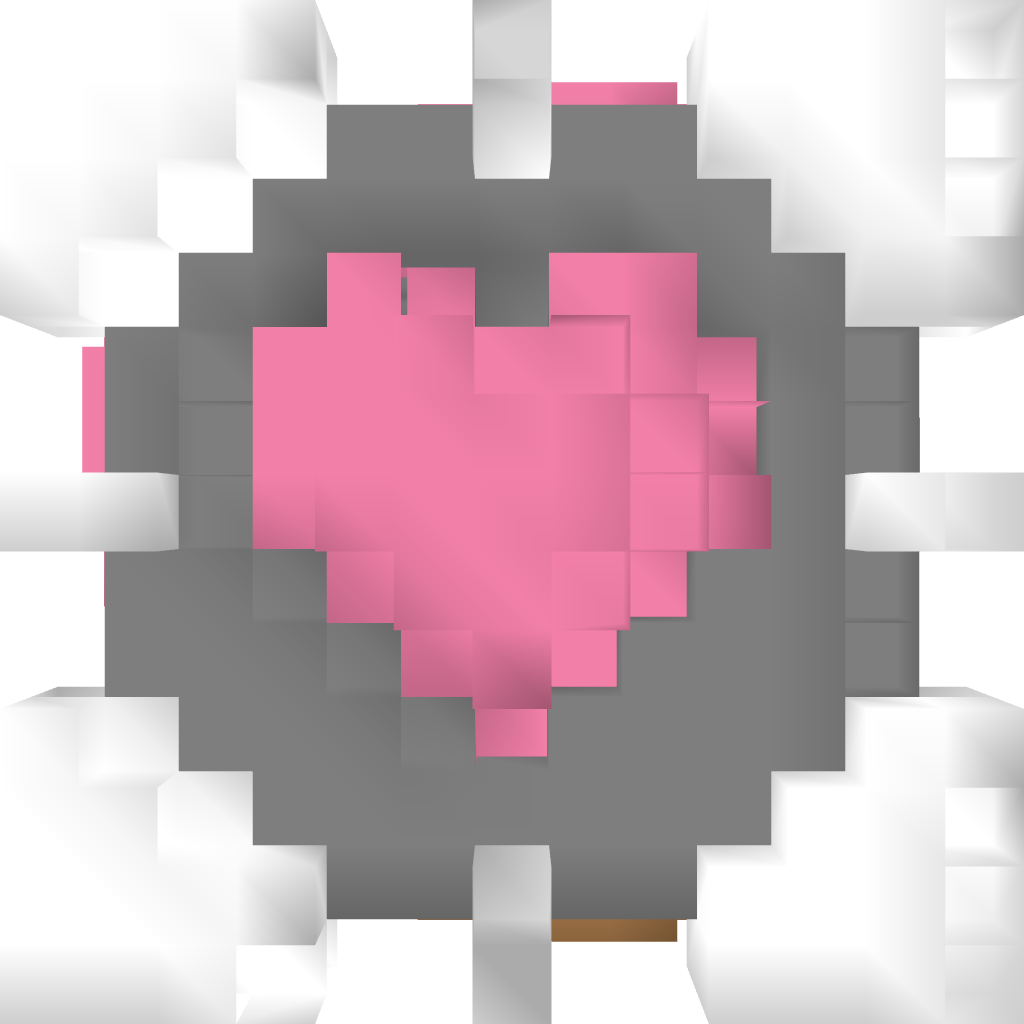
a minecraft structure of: Companion cube house